Question: I am stuck with a logic problem here. I did a lot of thinking but I cant come up with a solution.
So this application displays a table, My task was to add another table(BOTTOM) similar to one already present(TOP). This application is 5 years old and all the HTML and Javascript code(for sorting) are generated on the fly by Java classes. Process of execution is: first it calls getData(), than populateData() which eventually calls createTable method with parameters List Data, String strURL, boolean headerRow, boolean altRowColor. 'createTable(rows, url, bHdrRow, bAltColor)' Here the variable strURL is the HTML link for First column fields. Requirement is that if a particular link(First column) is clicked on any of the two tables, the other table should execute the same way. (For example if LINK_1 takes TOP table one level down, than on clicking it BOTTOM table should move down one level as well.
How do I make it work with Java. I dont want to go through triggering an onClick even for the tables.
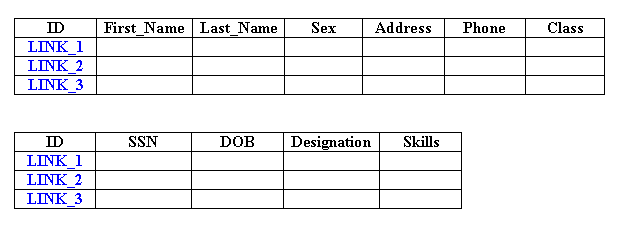
Answer: If the page is completely refreshed (no ajax) why don't you just execute that "one level down" action on both tables on the server side and render the result accordingly?